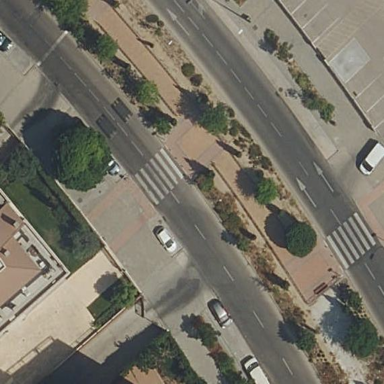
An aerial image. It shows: Kerb serving as barrier.